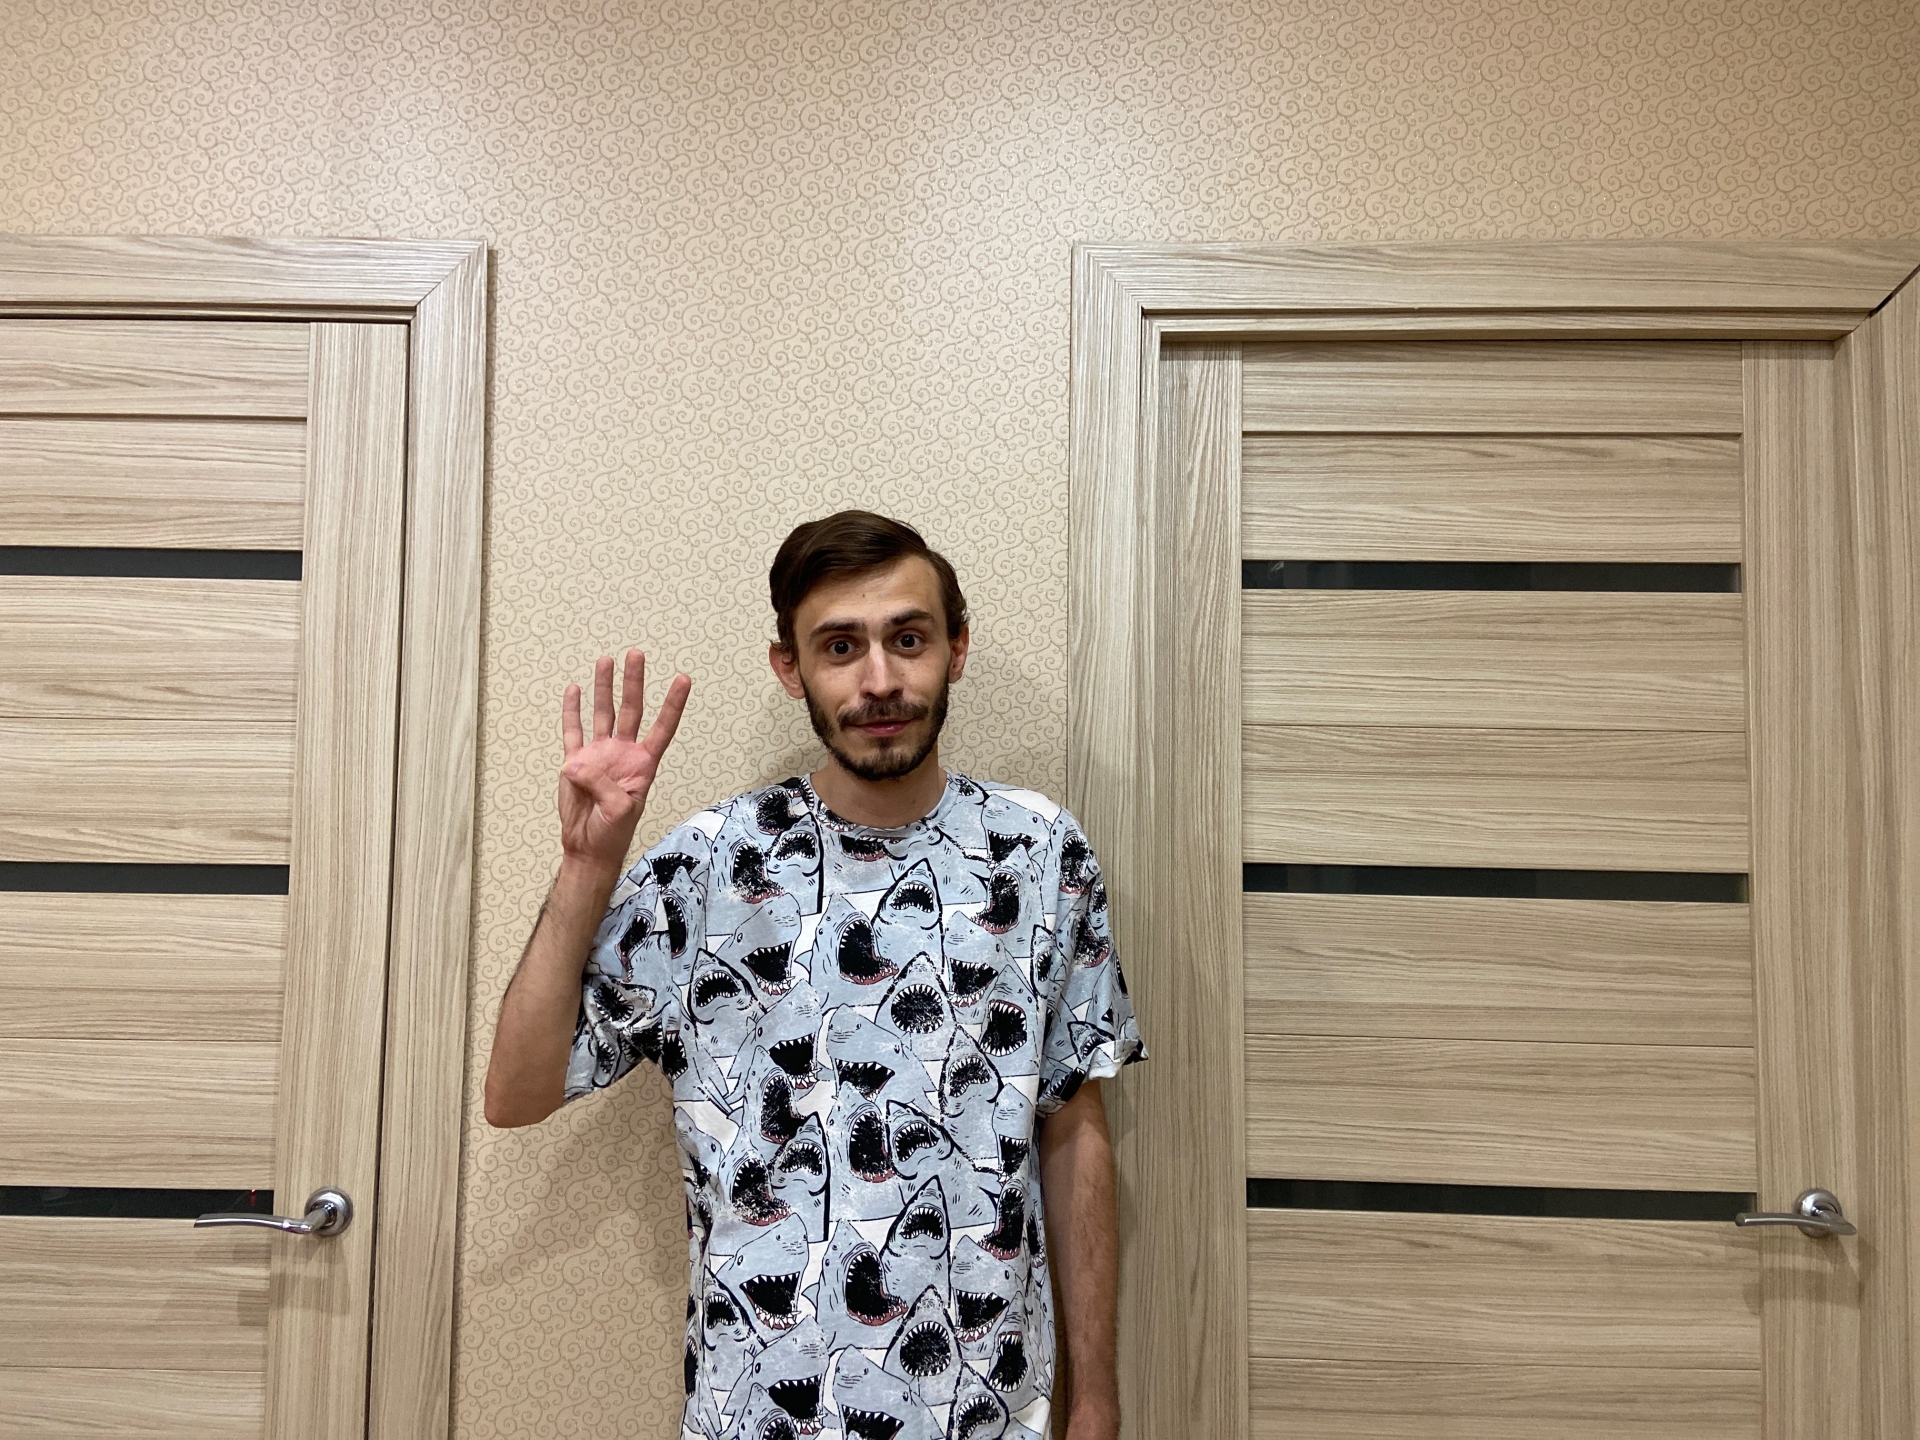
Label: clear